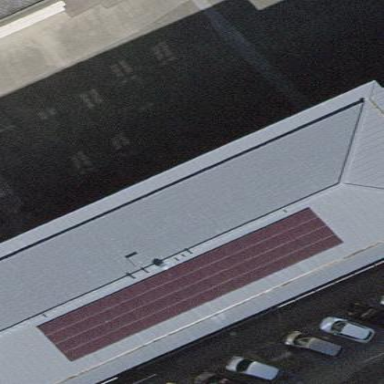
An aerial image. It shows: Solar power generator with photovoltaic panels.